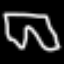
Label: pants